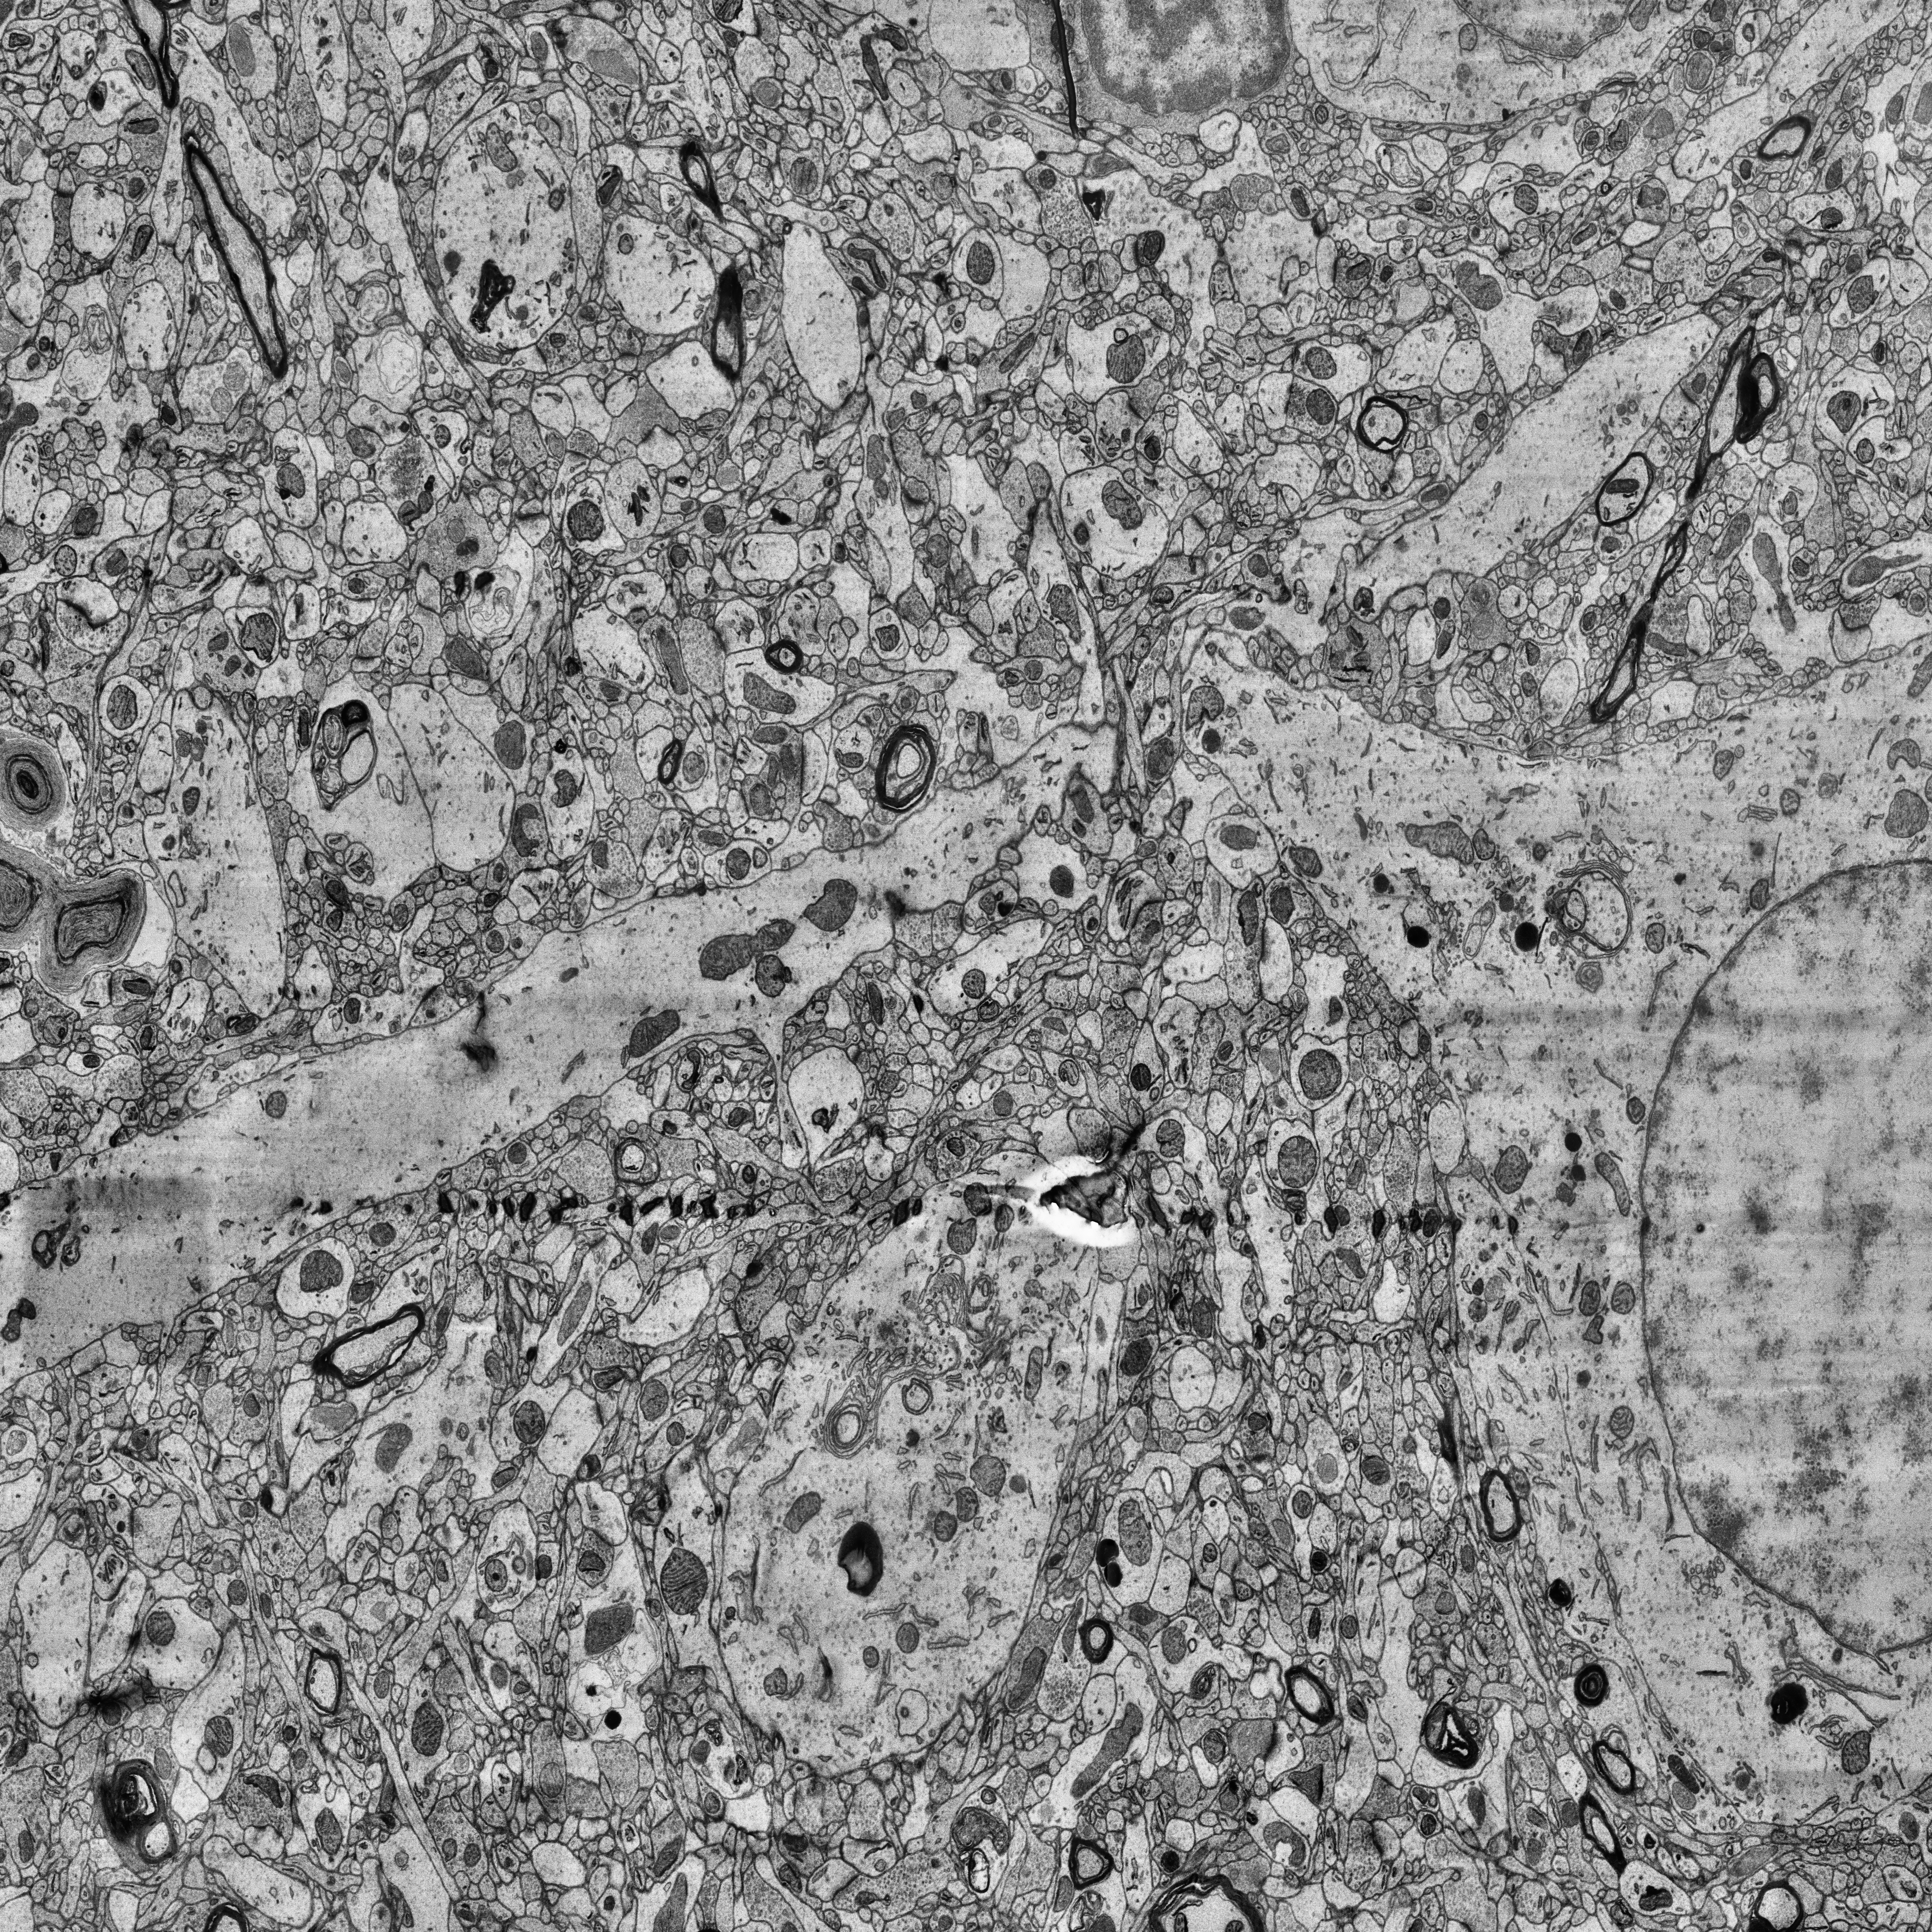
Electron microscopy slice of human cortex tissue
Slice depth (z): 295
Mitochondria instances in slice: 418